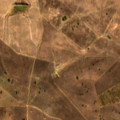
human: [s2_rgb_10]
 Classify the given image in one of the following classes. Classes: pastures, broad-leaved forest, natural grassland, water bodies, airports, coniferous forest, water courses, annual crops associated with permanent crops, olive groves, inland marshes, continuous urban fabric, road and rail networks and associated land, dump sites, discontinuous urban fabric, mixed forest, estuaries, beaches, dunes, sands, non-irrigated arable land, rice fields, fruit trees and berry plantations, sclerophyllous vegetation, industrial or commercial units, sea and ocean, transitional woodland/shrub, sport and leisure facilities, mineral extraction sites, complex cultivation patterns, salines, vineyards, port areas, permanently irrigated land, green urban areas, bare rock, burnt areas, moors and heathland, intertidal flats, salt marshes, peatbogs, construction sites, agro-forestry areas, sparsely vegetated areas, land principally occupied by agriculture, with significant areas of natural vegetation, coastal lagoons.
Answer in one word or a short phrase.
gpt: non-irrigated arable land, agro-forestry areas, transitional woodland/shrub